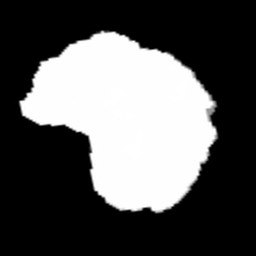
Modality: FA
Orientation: sagittal
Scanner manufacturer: siemens
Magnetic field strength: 3 T
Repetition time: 3.6 s
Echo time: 0.092 s